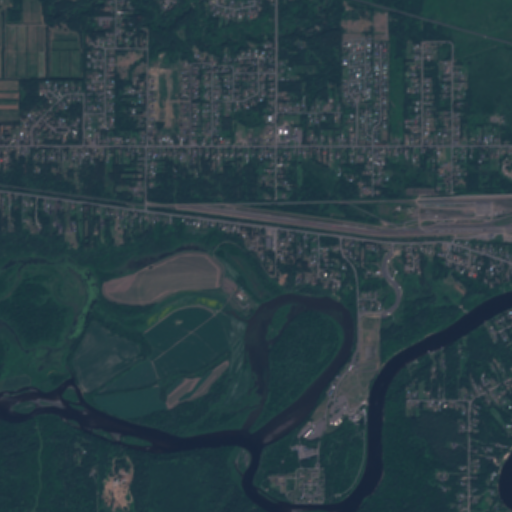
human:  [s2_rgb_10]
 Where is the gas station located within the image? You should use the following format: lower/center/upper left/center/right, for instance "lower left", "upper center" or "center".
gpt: The gas station is located in the upper left of the image.
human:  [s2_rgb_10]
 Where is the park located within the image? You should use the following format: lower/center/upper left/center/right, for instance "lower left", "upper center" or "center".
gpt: The park is located in the upper center of the image.
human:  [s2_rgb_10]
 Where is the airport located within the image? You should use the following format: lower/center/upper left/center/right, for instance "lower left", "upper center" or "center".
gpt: There is no airport in the image.